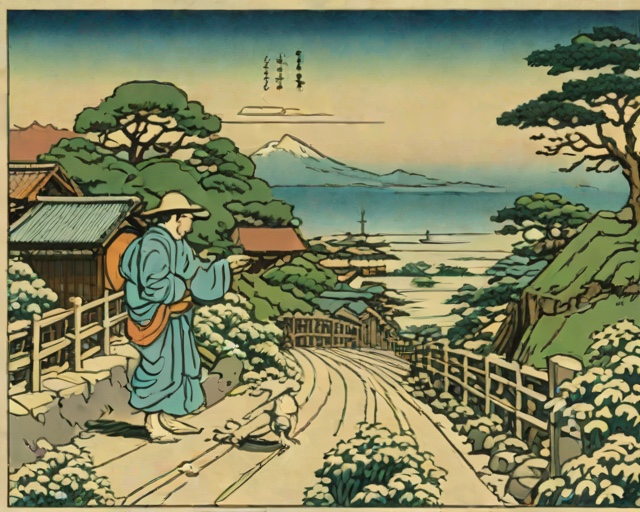
Category: Thank You